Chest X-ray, AP view. Patient: 51 years old, sex F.
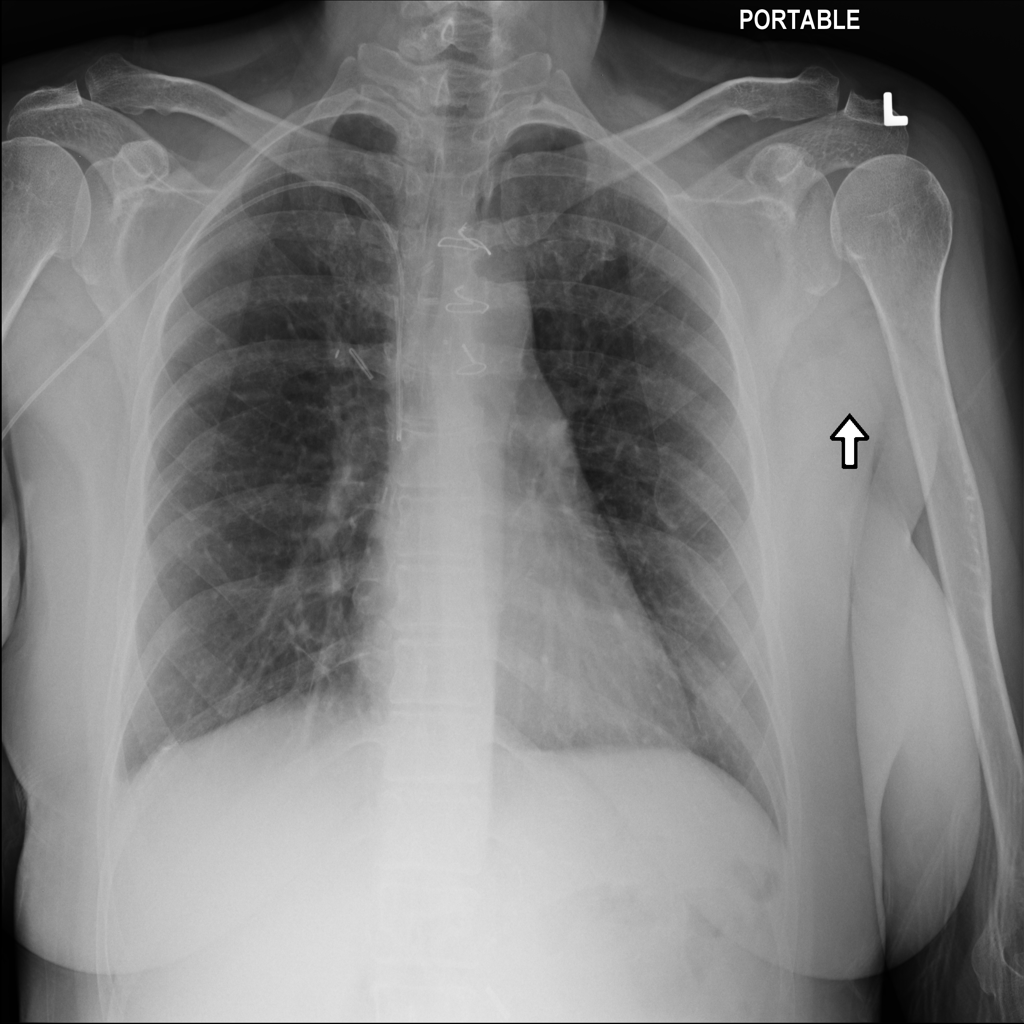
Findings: No Finding